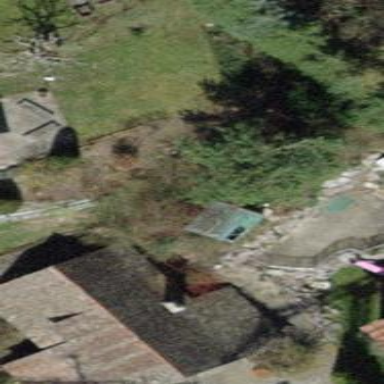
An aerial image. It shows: Hut.